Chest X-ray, PA view. Patient: 49 years old, sex F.
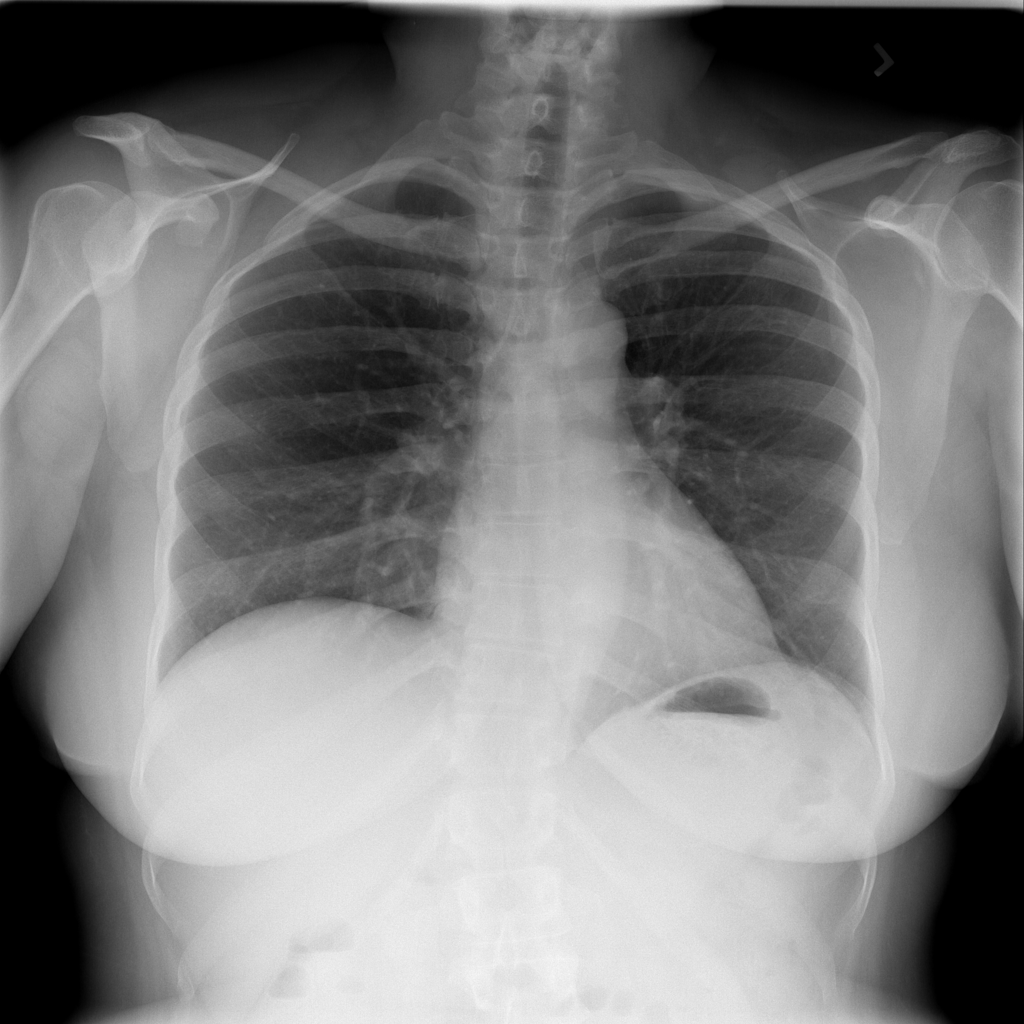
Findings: No Finding